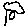
Label: tree